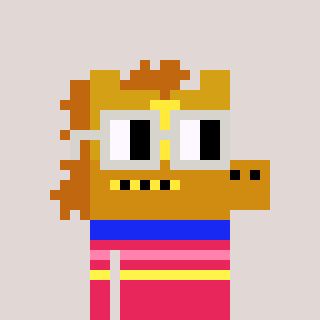
a pixel art character with square light gray glasses, a yellow horse-shaped head and a redpinkish-colored body on a warm background